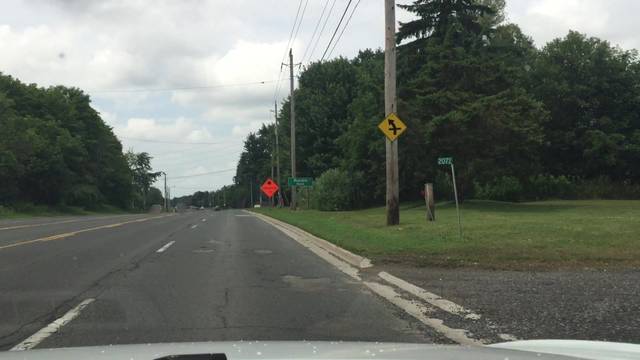
Region: Canada
Coordinates: 43.914, -78.744